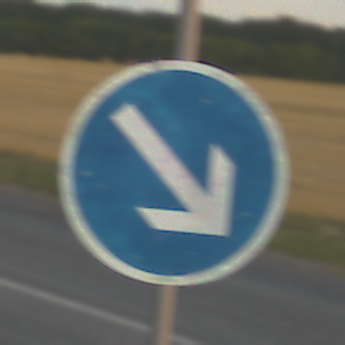
Verkehrszeichen: VorgeschriebeneVorbeifahrtRechts
Umgebung: Outdoor, RoadRail
Tageszeit: SunriseSunset
Wetter: PartlyCloudy
Licht: Natural
Jahreszeit: NotSpecified
Kontrast: LowContrast